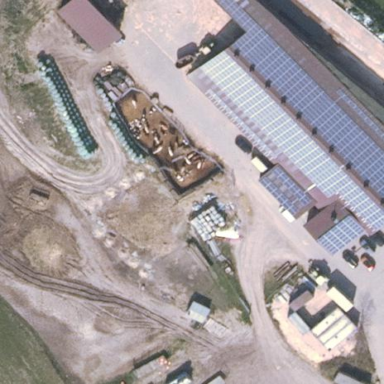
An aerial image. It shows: Farmyard area.